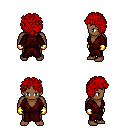
a pixel art fantasy rpg character, male body template, human, dark skin, red robe, red pants, red curly afro hairstyle, gold gloves, four views (front, back, left, right), 2x2 character sprite sheet, small pixel art, hard edges, no anti-aliasing